Interaction volume radius: 5 \u00c5
Interaction volume height: 45 \u00c5
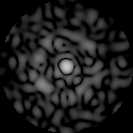
Disorder parameter: 0.8086